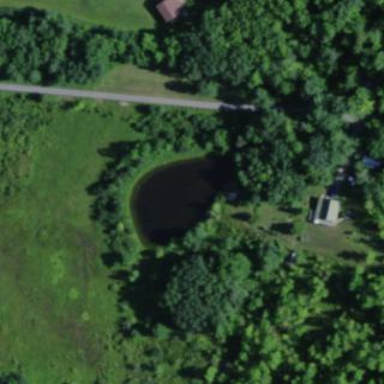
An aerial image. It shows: Pond with natural water.